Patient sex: M
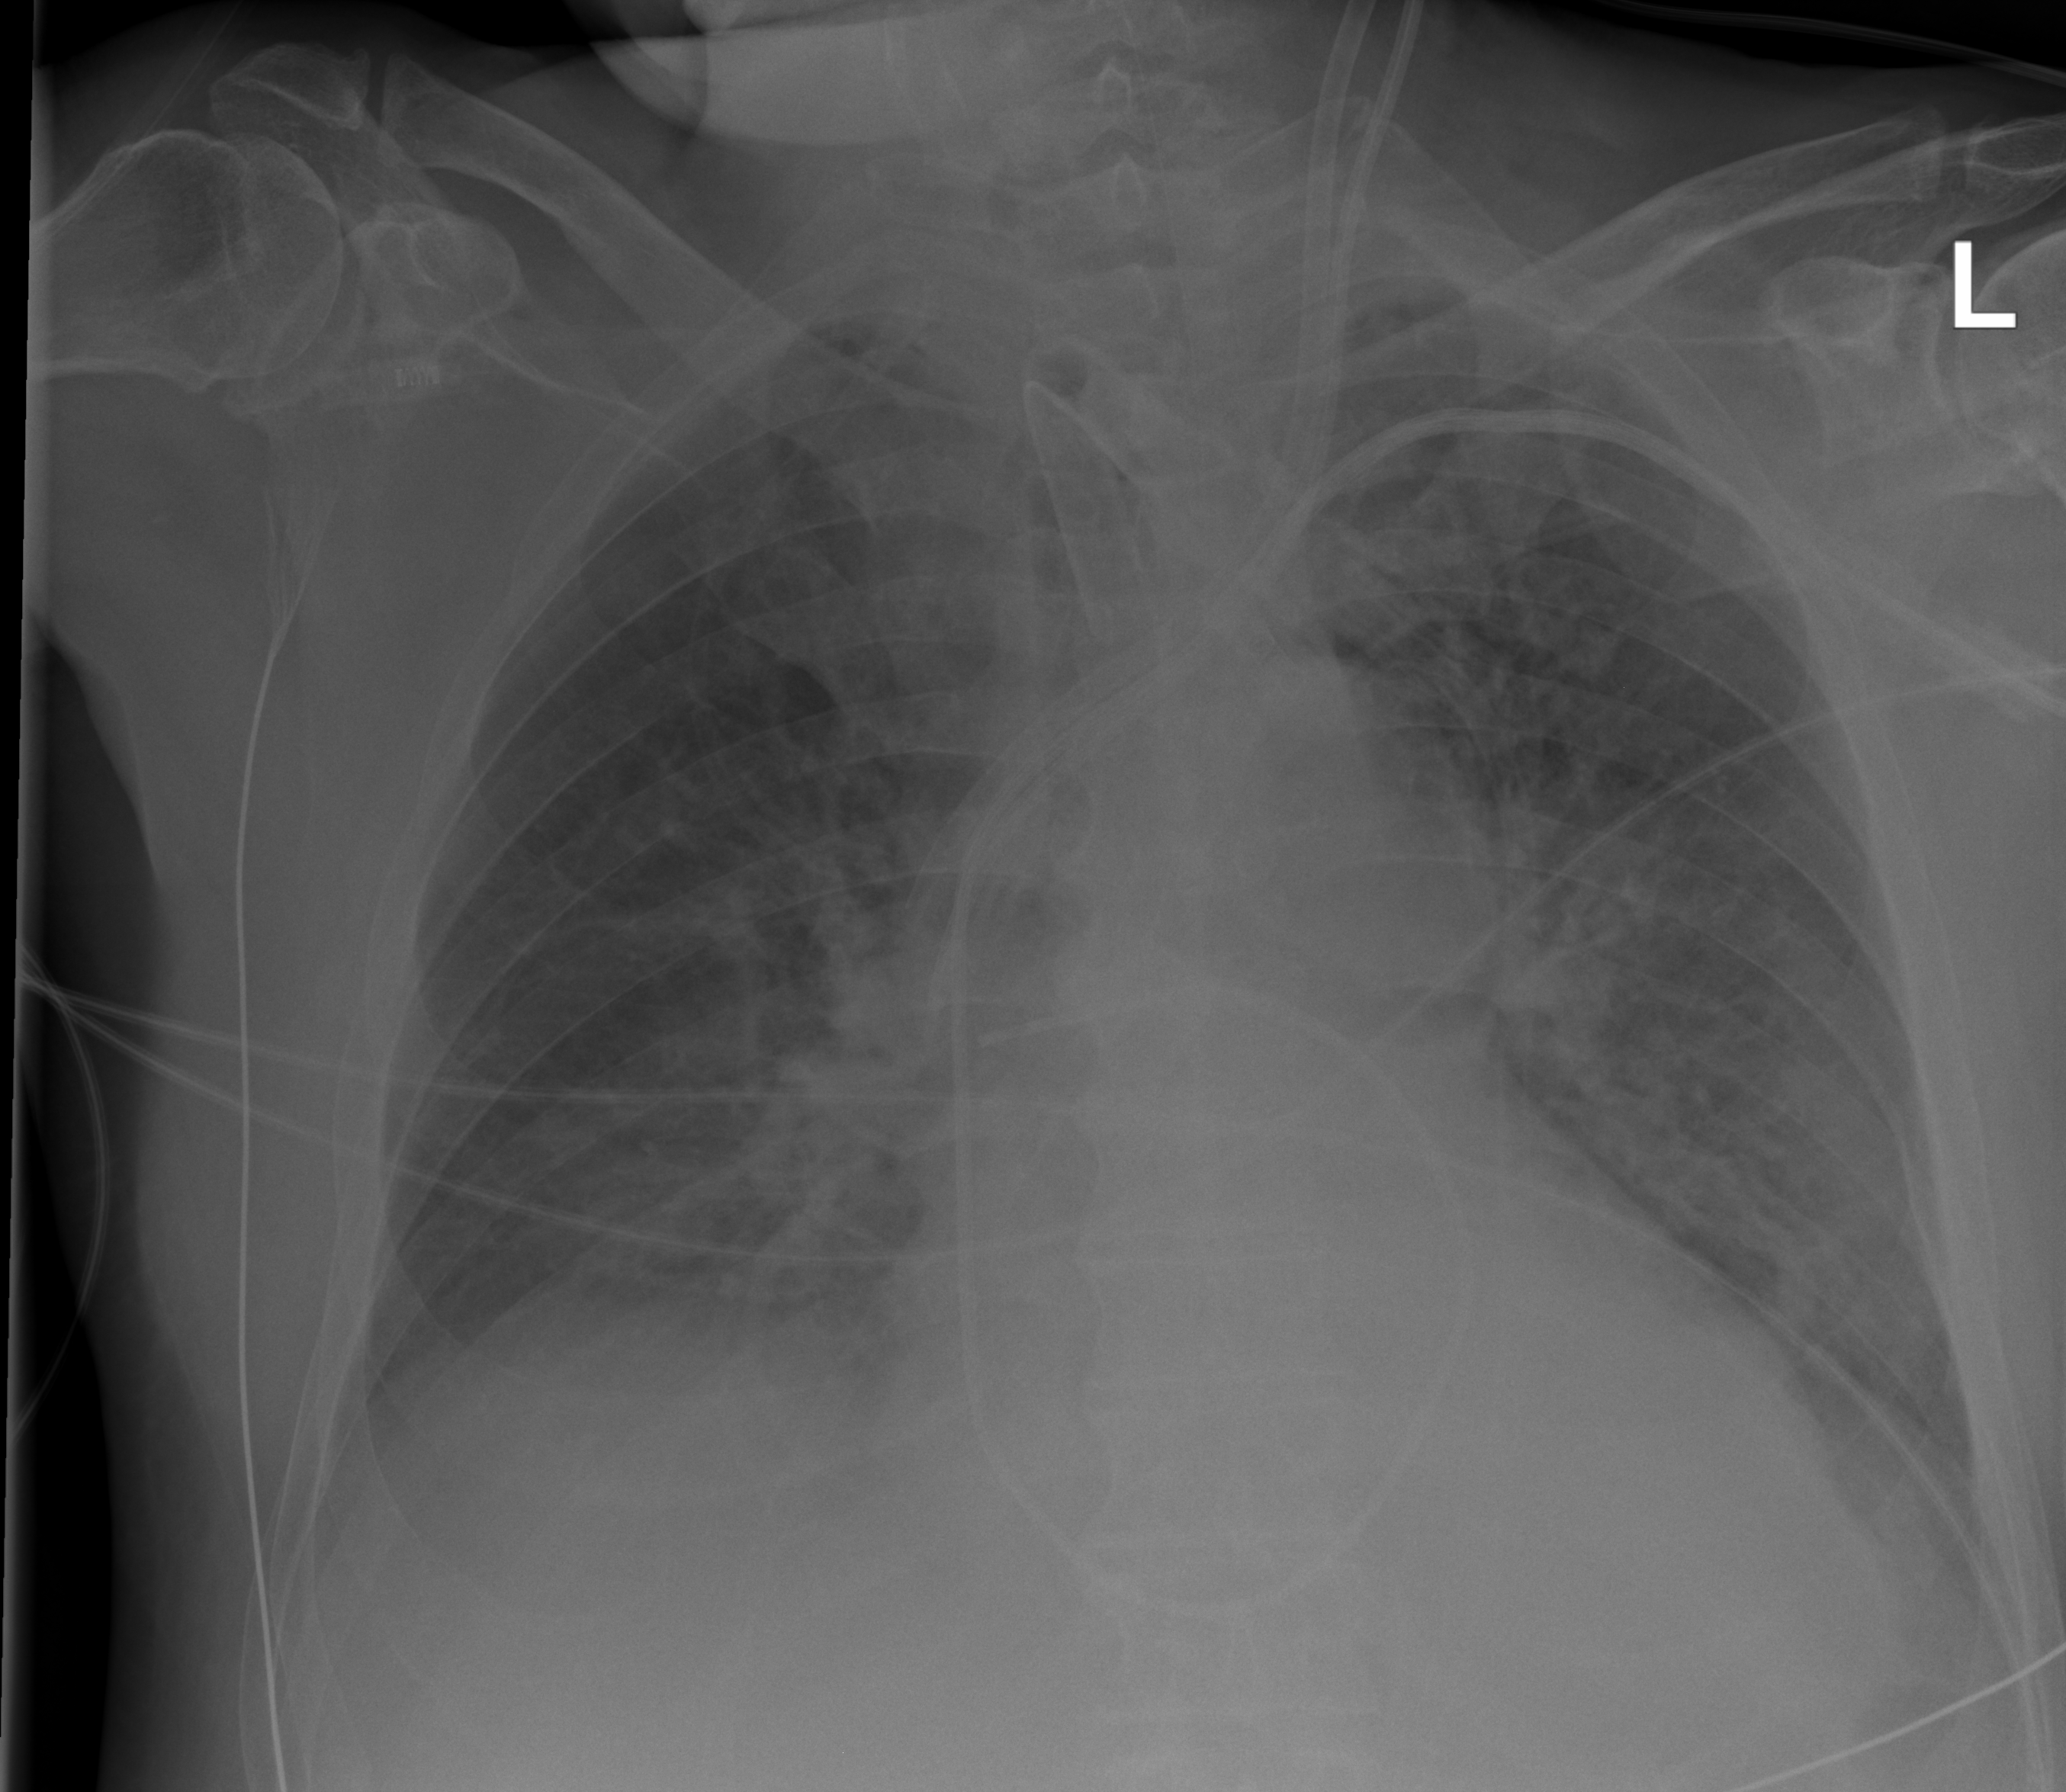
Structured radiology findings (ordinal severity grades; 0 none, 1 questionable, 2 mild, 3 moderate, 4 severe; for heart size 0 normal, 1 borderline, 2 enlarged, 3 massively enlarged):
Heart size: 2
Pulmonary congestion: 3
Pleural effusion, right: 0
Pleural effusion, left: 2
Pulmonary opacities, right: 2
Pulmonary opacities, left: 3
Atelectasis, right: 2
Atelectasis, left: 0